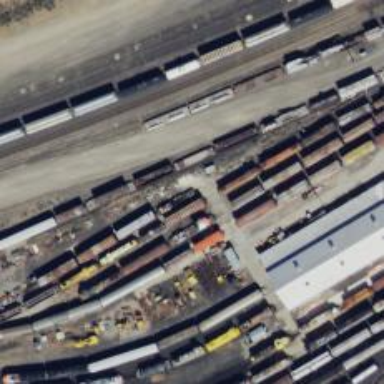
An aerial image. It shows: Preserved rail yard. The area contains preserved railway tracks.